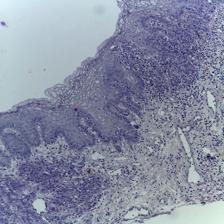
Diagnosis: OSCC